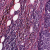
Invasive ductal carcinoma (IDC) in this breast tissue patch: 1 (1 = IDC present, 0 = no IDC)